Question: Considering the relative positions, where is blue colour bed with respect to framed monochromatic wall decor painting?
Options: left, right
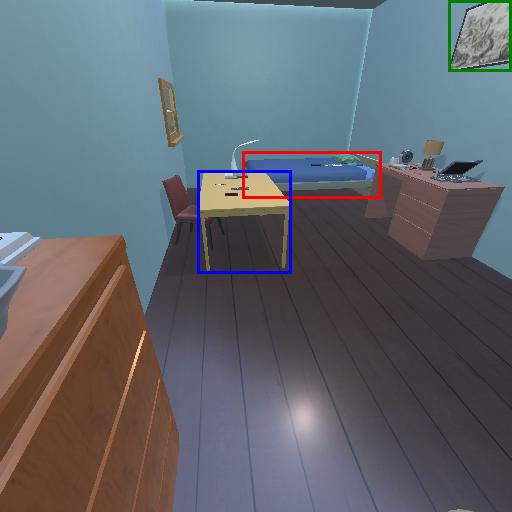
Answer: left